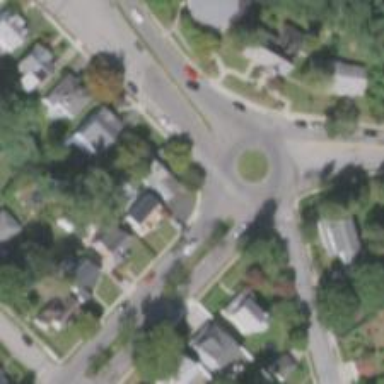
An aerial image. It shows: Tertiary road made of asphalt leading to roundabout junction.